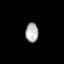
Tissue: lung
Cell type: Epithelial cells
Senescence score: 0.1846
Nuclear area (px): 243
Mean DAPI intensity: 175.51